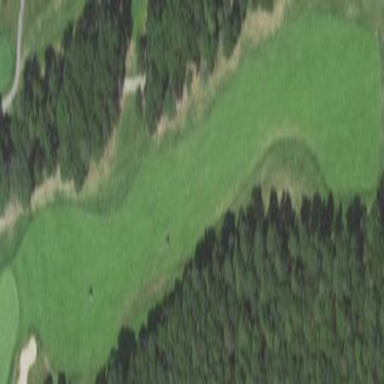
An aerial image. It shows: Grassy area designated as golf fairway.